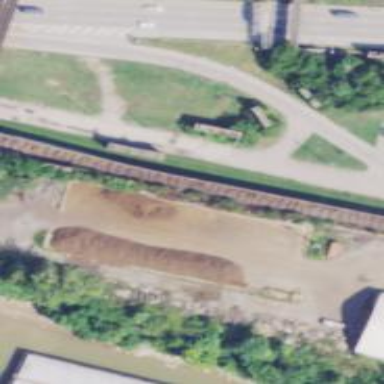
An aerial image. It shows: Abandoned railway.